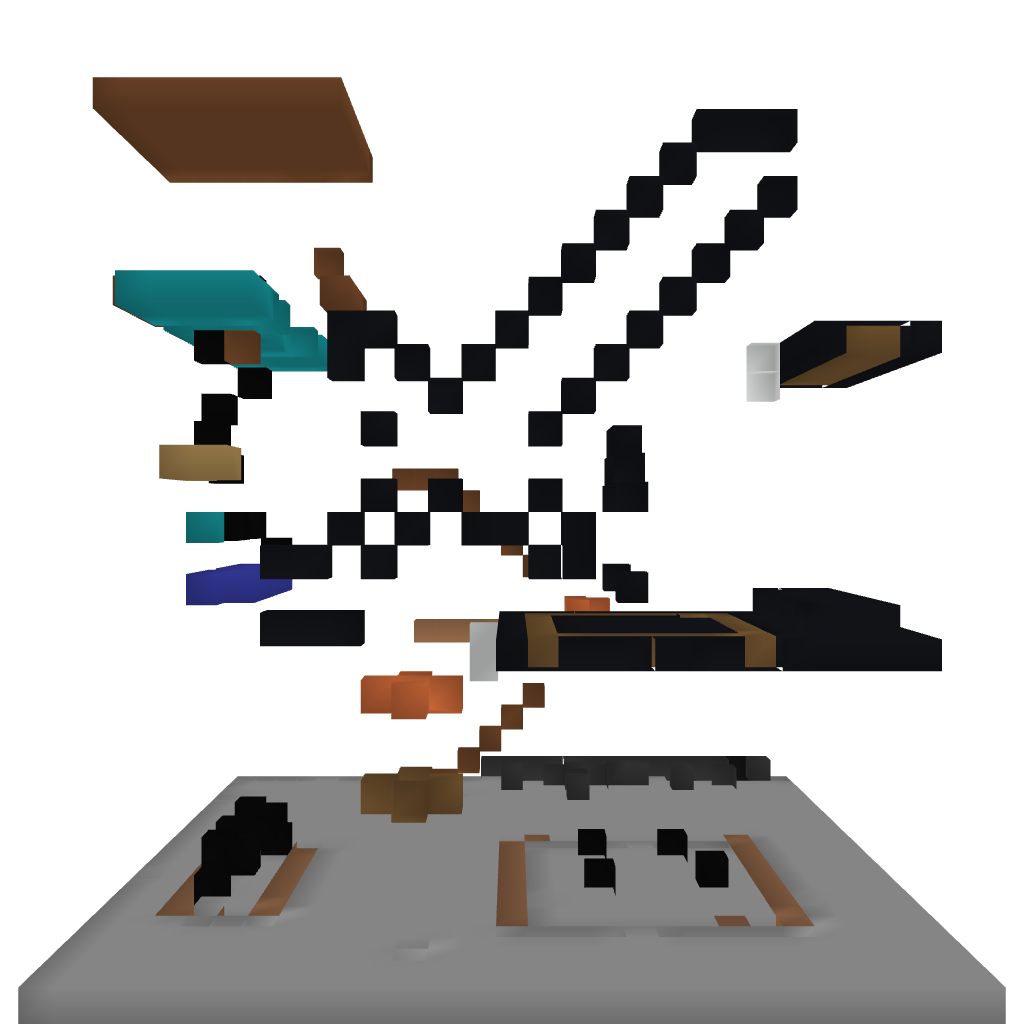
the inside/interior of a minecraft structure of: Steve Holding a Sword [FIXED*]